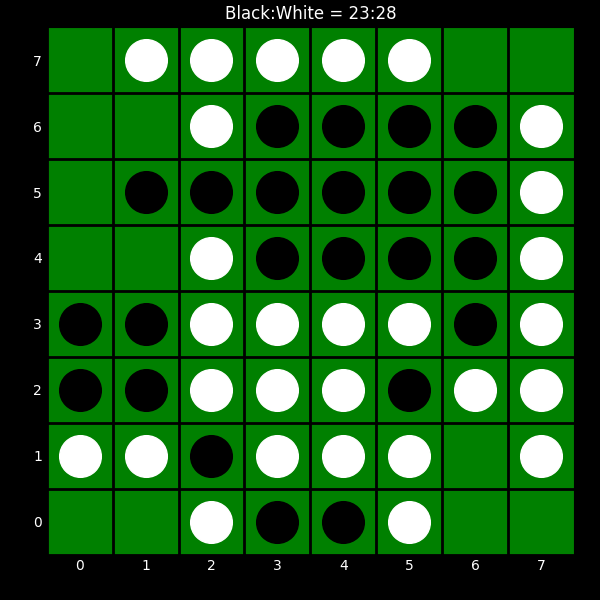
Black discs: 23
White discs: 28